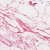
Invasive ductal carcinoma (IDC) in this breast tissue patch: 0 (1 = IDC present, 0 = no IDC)